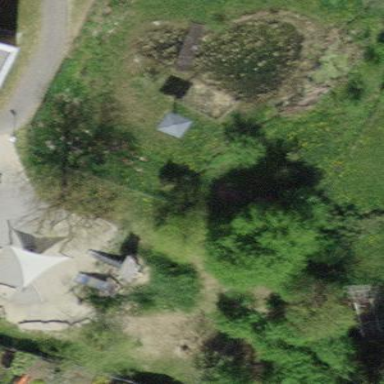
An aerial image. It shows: Playground area for leisure activities on the land.